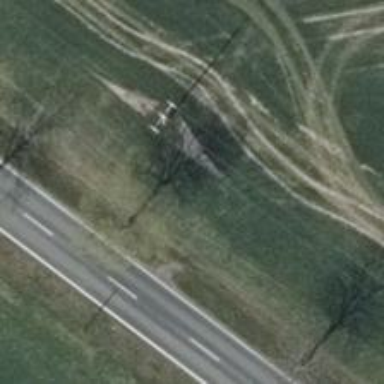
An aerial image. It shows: Power pole.